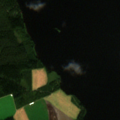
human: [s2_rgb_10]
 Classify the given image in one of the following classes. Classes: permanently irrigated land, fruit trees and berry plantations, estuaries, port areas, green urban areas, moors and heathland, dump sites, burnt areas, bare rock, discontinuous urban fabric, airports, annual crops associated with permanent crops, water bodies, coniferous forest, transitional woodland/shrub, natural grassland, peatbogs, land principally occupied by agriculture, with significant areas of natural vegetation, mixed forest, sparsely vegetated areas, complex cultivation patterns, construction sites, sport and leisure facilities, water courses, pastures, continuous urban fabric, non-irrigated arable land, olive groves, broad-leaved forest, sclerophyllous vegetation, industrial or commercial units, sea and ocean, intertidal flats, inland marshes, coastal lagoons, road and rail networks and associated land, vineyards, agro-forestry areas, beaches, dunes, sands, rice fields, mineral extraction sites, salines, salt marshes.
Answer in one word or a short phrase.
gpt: land principally occupied by agriculture, with significant areas of natural vegetation, coniferous forest, water bodies